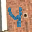
Label: 4